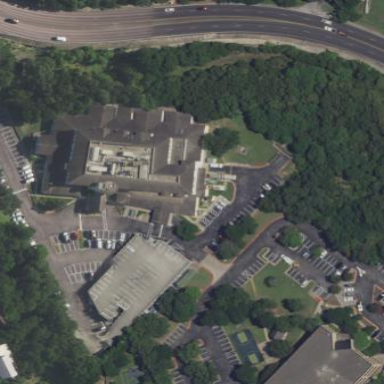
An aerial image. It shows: Hospital building.